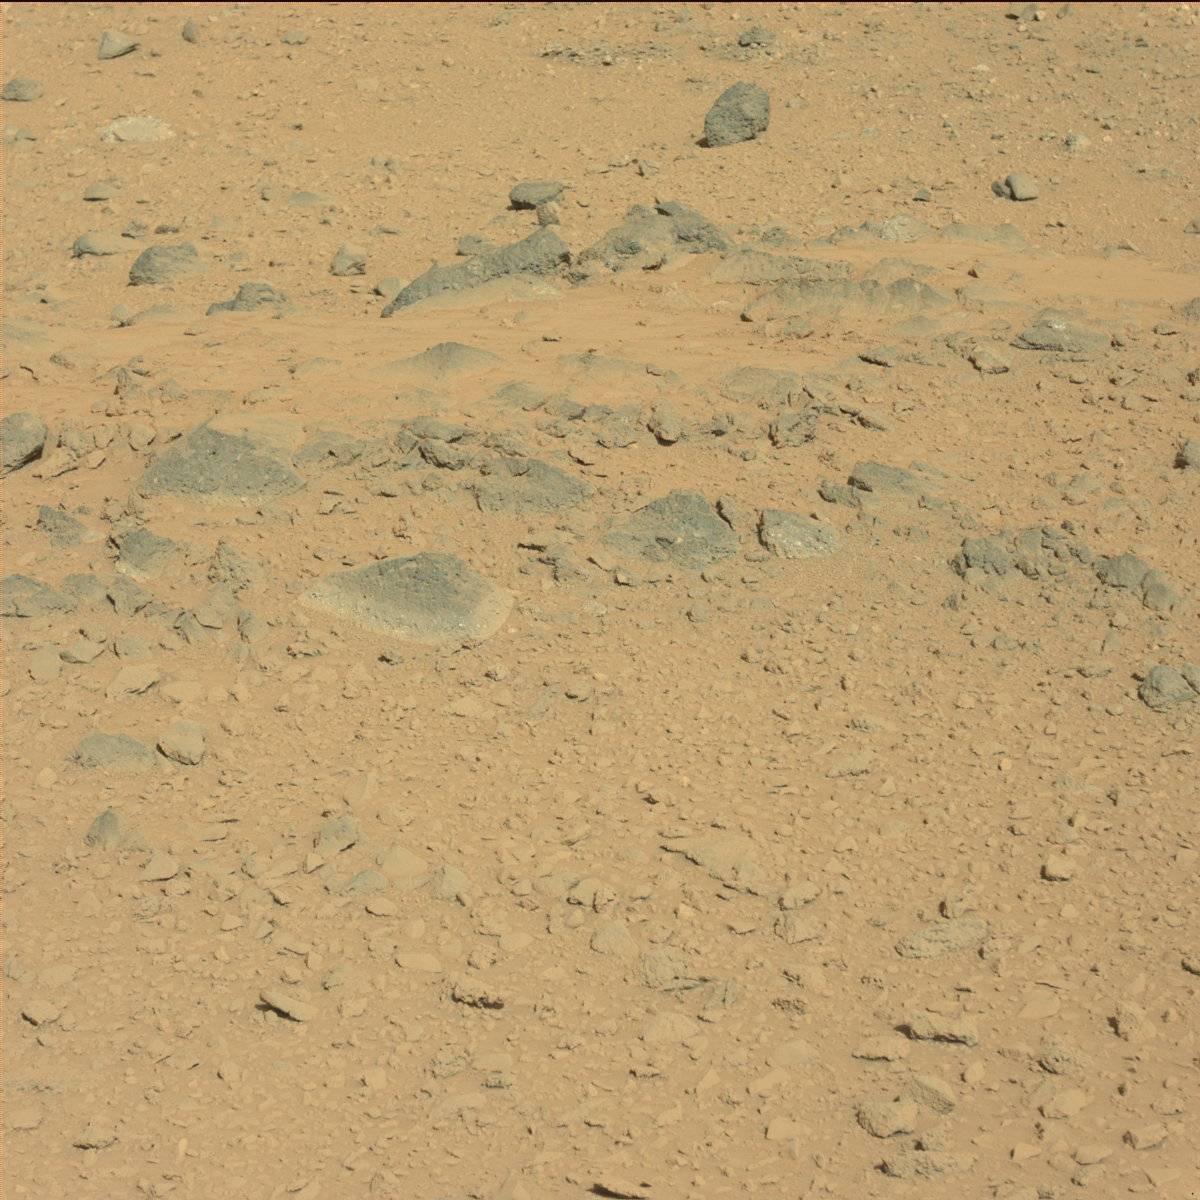
Terrain classes present: Bedrock, Rock, Sand / Soil